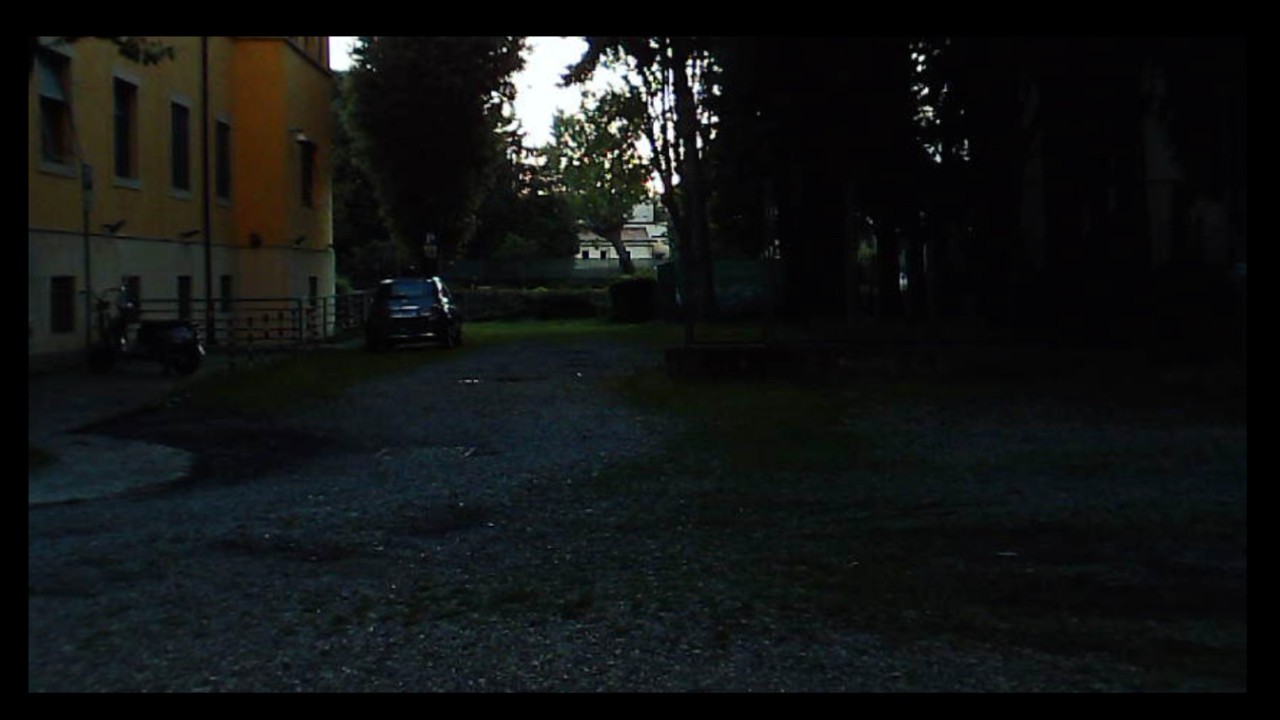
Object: DJI Mini 3